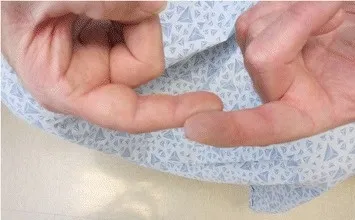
Coalescent hyperpigmentation of the distal fingertip due to traumatic rubber tattoos.
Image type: medical_photograph (skin_photograph)